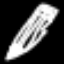
Label: pencil